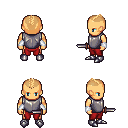
a pixel art fantasy rpg character, male body template, human, tanned skin, steel chest armor, red pants, light blonde short mohawk hairstyle, white cloth bracers, metal boots, dagger, four views (front, back, left, right), 2x2 character sprite sheet, small pixel art, hard edges, no anti-aliasing